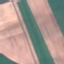
Land use / land cover: AnnualCrop